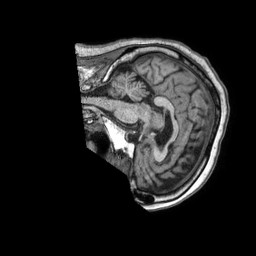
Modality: T1w
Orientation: sagittal
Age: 87
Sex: female
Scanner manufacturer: philips
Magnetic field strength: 1.5 T
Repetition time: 0.007262 s
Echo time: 0.0033 s